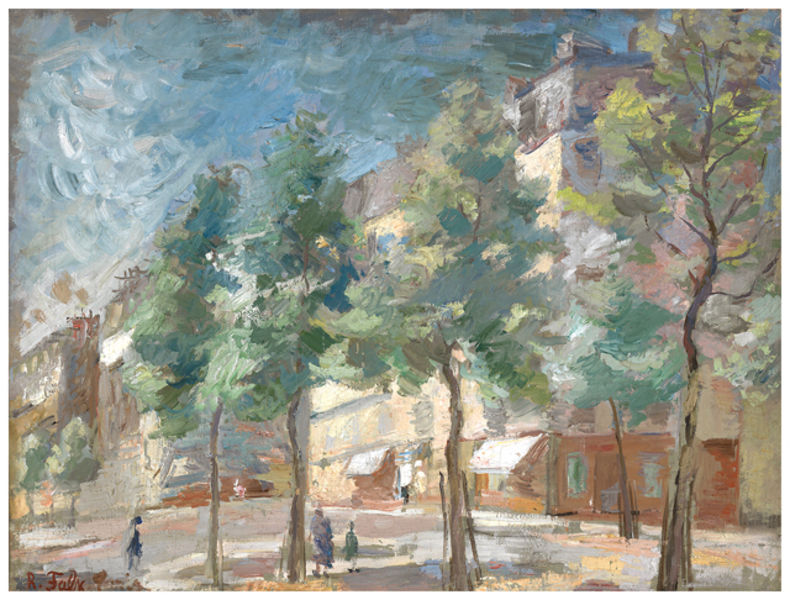
Titel: Paris Street Scene, Paris Street Scene
Künstler: Robert Fal’k
Standort: Amherst (Massachusetts, USA)
Institution: Mead Art Museum, Amherst College
Schlagwörter: baum, blau, gemälde, himmel, laub, mann, schatten, wolken, aquarell, bäume, grün, menschen, stadt, braun, fenster, grau, hut, licht, strasse, baumstamm, häuser, gehen, sonne, schornstein, ansicht, abstrakt, dächer, allee, farbe, laden, läden, platz, sturm, blue, hat, people, white, figures, gray, green, grey, painting, windows, woman, yellow, brown, pinselstrich, wald, clouds, man, sky, tree, house, landscape, houses, street, trees, etagen, child, light, road, texture, impressionism, shadow, wind, town, markise, city, day, leaves, buildings, hochhäuser, brush, impressionistic, awnings, shops, brushwork, pastell, broken colour, chid, brus, falix, impresionismus, expresionismus